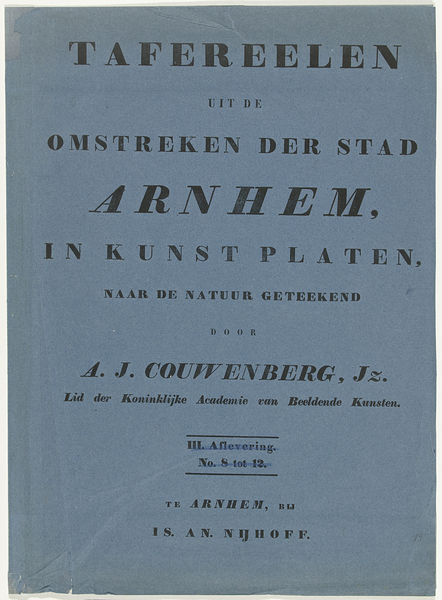
Titel: Omslag voor de prentenserie: Tafereelen uit de omstreken der stad Arnhem
Künstler: Isaac Anne Nijhoff en Zn
Standort: Amsterdam
Institution: Rijksmuseum
Schlagwörter: blue, black, german, music, front, art, book, dutch, holland, page, text, sheet music, title, cover, kunst, name, list, i don't know, archive, arnhem, couwenberg, tafereelen, der, platen, omstreken, stad, naar, natuur, geteekend, uit de, der stad, in kunst platen, jz, der staf, a.j. couwenberg, kunstplaten